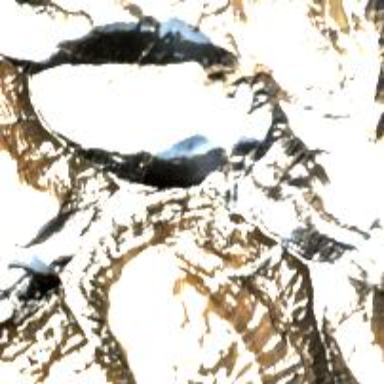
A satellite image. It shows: Stunning view of glacier.